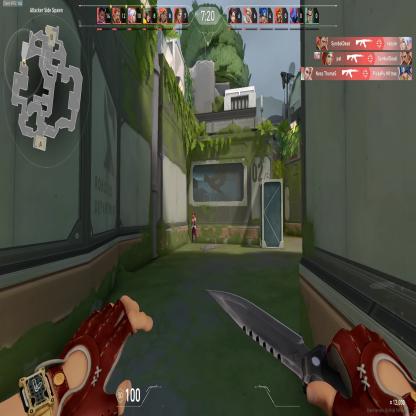
Label: enemy